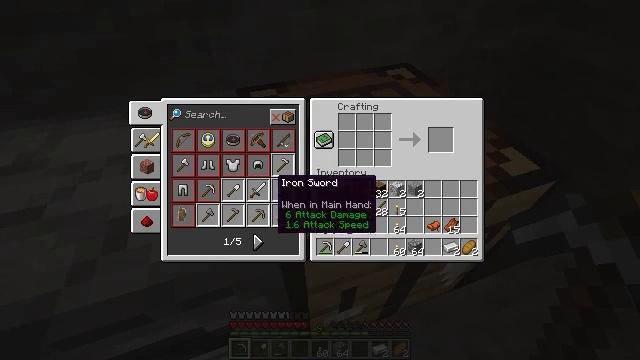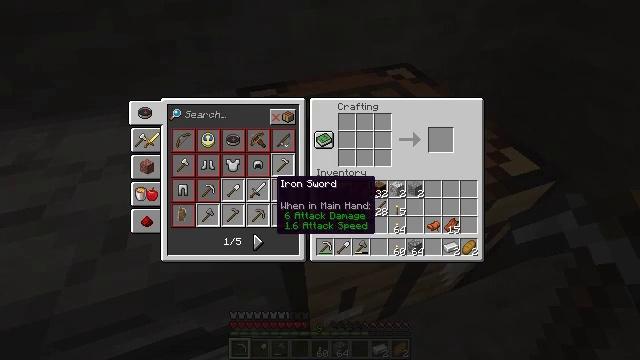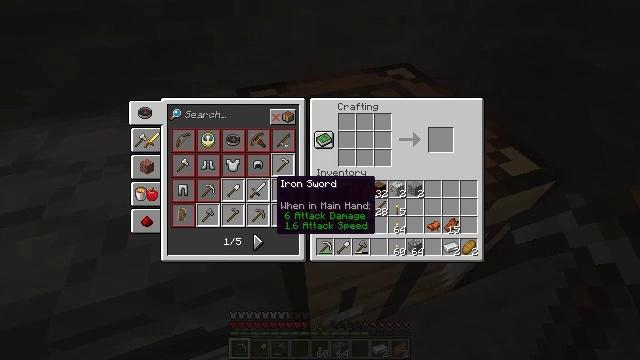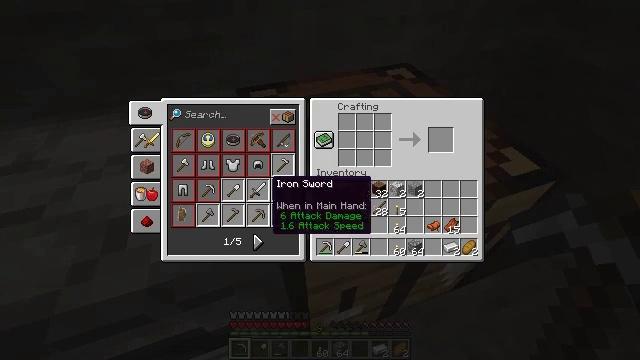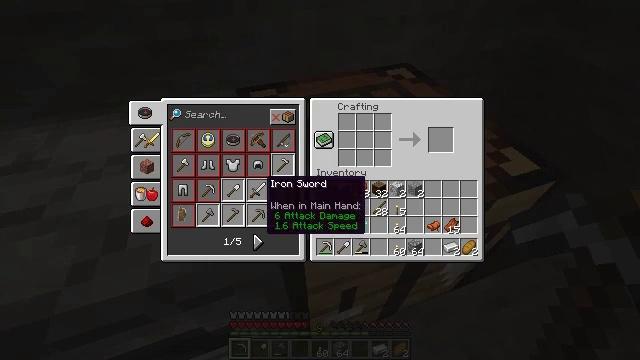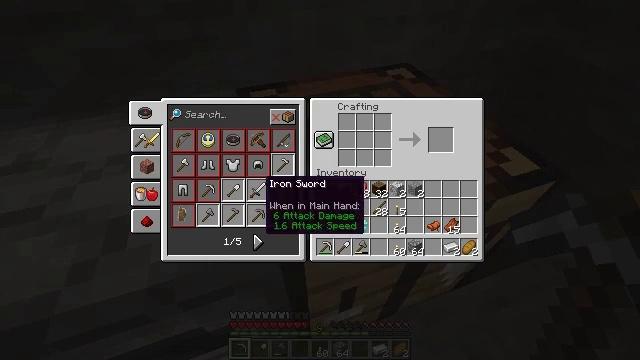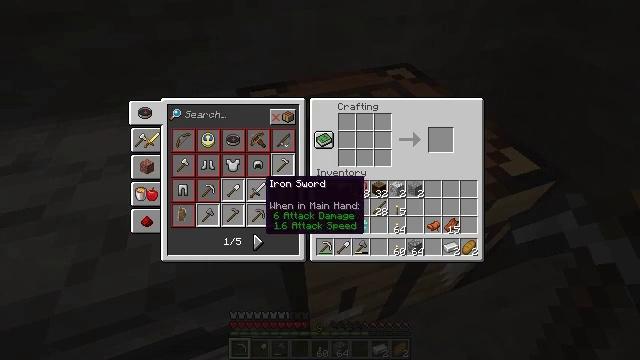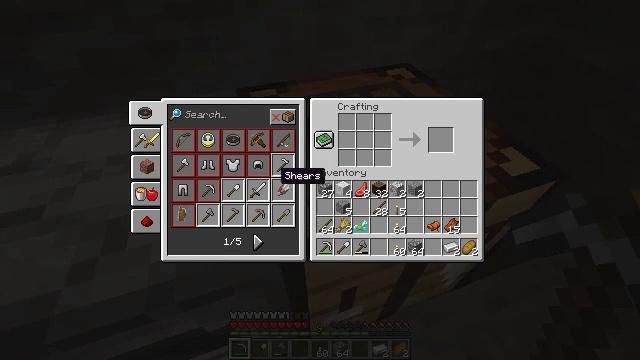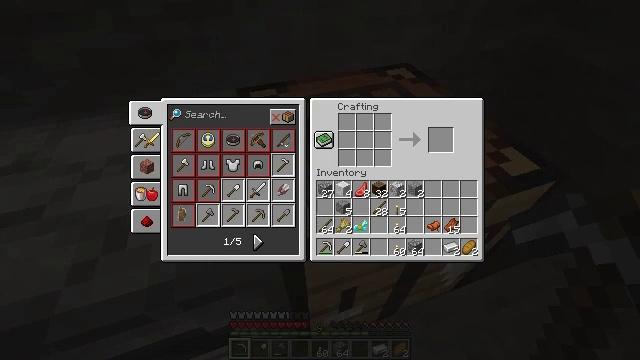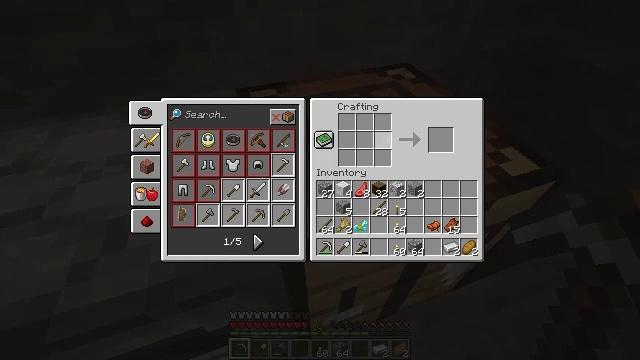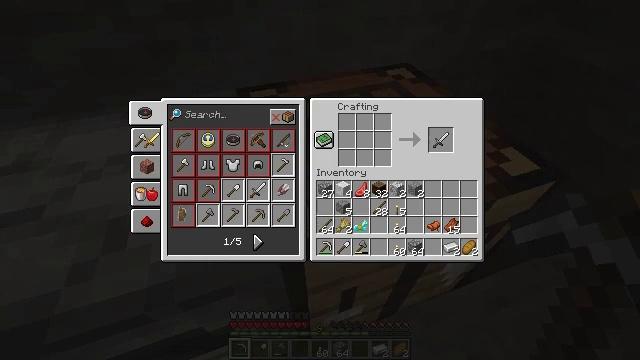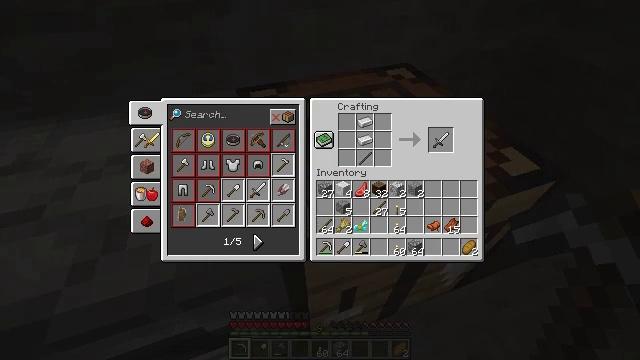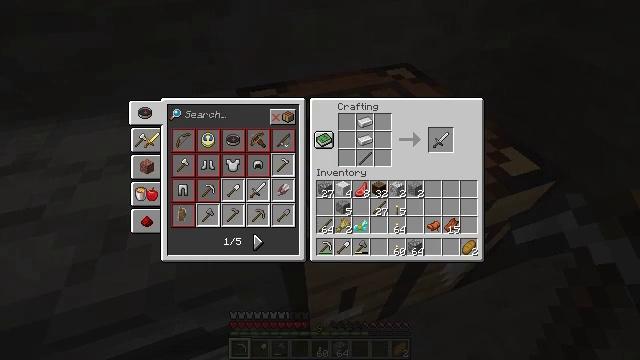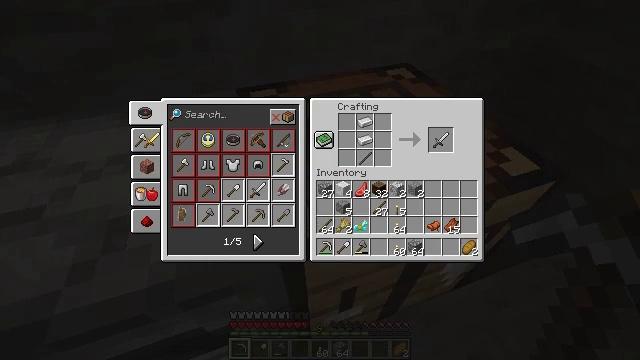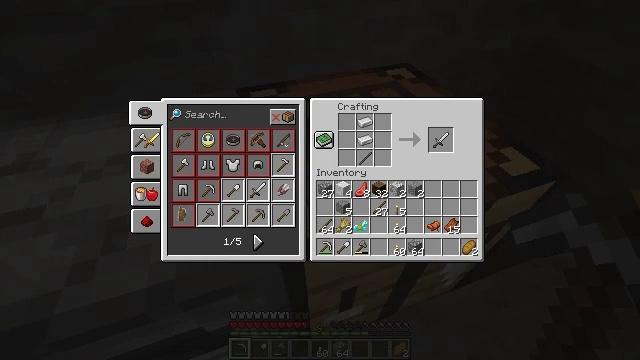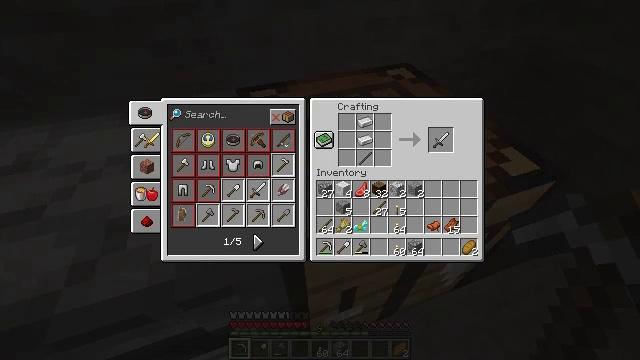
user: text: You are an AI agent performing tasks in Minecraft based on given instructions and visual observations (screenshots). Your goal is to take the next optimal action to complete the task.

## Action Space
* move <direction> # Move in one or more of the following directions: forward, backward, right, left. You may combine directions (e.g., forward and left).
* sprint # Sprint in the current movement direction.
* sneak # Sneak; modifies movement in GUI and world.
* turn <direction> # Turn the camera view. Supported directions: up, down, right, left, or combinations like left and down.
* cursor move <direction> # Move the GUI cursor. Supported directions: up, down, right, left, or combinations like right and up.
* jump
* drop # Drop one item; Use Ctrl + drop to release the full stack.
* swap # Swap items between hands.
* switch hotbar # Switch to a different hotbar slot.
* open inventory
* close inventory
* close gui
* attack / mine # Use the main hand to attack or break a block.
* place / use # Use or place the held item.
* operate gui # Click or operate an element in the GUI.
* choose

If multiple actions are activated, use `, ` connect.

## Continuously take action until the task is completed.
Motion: motion action
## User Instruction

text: Produce an iron sword using iron ingots and a stick.
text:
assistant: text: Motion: no_op
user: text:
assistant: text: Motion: no_op
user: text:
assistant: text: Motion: no_op
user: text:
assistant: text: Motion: no_op
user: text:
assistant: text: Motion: operate gui
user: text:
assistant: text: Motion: operate gui
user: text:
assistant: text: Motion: cursor move right and up
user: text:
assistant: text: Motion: cursor move right and up
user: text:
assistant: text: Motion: sneak, cursor move right and up
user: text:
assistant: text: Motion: sneak, cursor move right and up
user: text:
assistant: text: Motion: sneak, cursor move right and up
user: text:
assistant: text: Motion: sneak
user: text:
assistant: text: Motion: sneak, operate gui
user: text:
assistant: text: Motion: sneak, operate gui
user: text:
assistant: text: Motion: sneak, operate gui
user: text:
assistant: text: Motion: sneak
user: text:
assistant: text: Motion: sneak
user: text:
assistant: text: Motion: sneak
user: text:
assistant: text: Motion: sneak, operate gui
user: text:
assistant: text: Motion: sneak, operate gui
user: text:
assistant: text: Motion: sneak, operate gui
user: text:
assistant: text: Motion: sneak
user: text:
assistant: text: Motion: sneak
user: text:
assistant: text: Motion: no_op